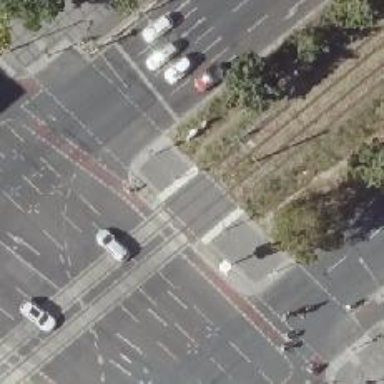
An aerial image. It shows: Tram crossing with traffic signals.